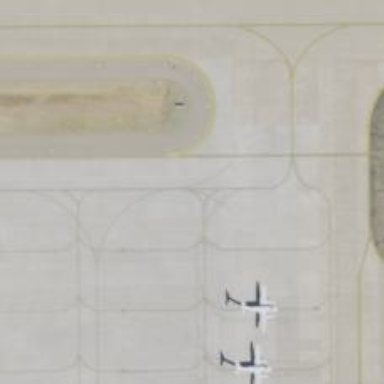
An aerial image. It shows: Image of taxiway at airport.